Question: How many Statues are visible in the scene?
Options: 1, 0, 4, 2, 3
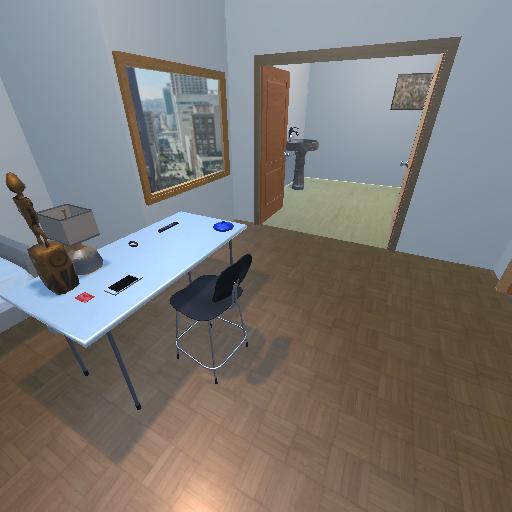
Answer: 1